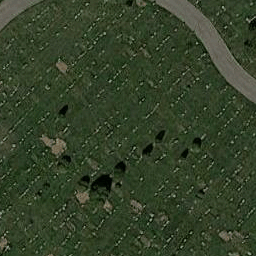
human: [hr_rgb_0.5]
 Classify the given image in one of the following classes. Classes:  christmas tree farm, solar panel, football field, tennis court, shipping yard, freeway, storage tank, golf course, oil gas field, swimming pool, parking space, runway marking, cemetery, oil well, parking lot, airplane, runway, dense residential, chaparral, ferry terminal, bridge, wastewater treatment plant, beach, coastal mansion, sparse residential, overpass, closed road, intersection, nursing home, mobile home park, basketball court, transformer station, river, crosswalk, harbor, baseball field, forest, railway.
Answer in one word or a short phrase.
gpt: cemetery